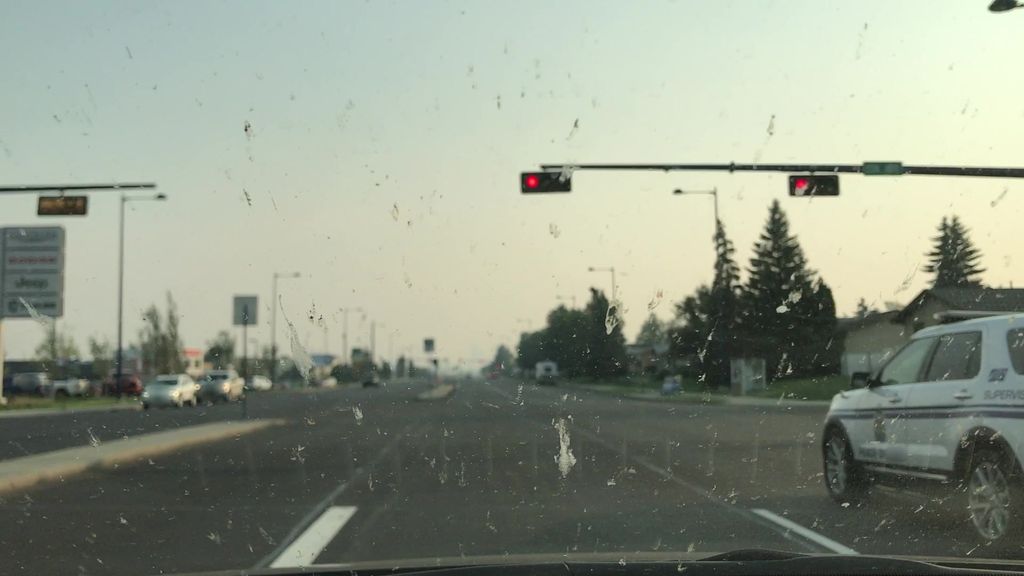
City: edmonton